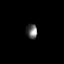
Tissue: prostate
Cell type: Fibroblasts
Senescence score: 0.81
Nuclear area (px): 159
Mean DAPI intensity: 99.541